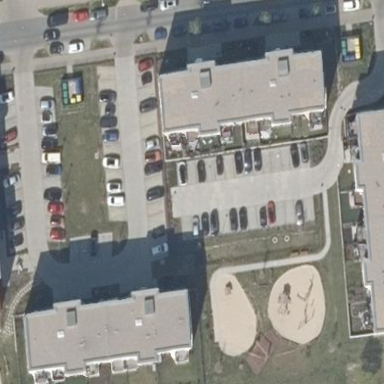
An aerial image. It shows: Playground area for leisure activities on the land.